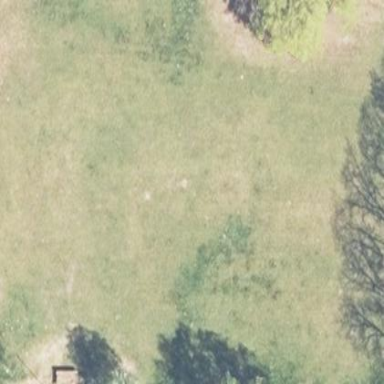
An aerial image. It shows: Fence surrounding meadow.